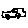
Label: car